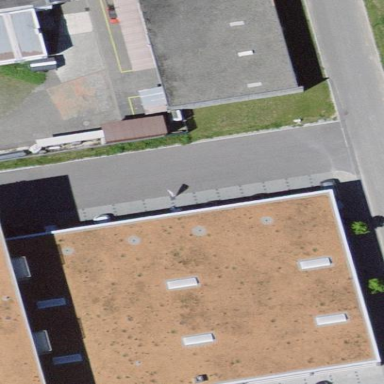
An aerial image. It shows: Fitness center building.